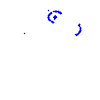
Particle: proton